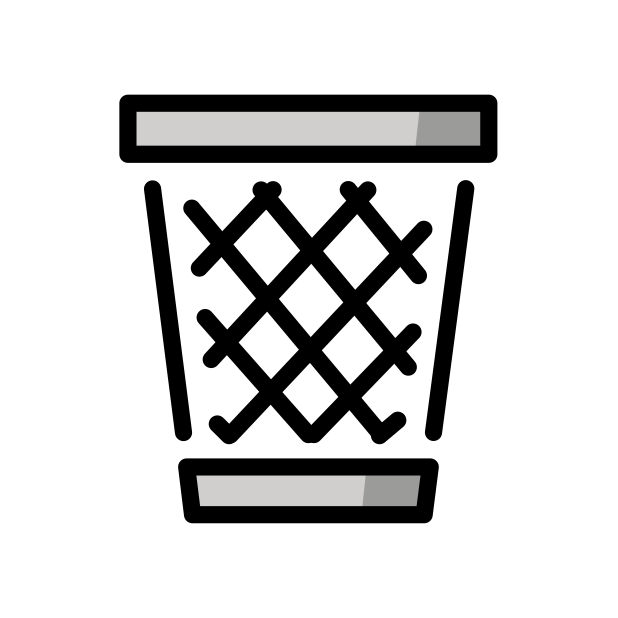
wastebasket